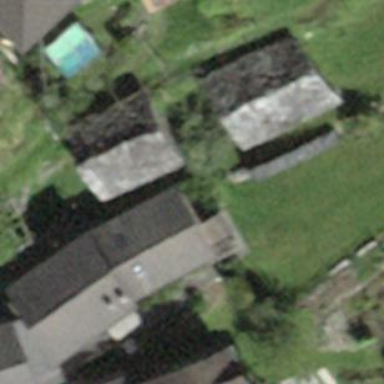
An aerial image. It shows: Detached building.